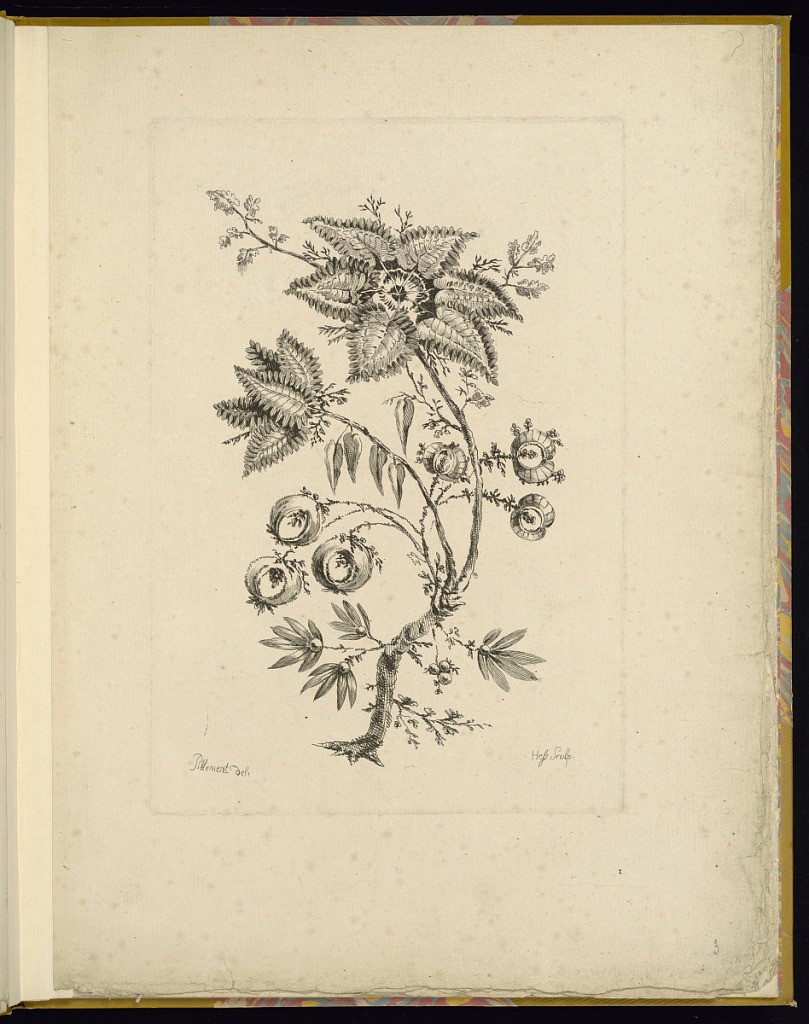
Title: Design for Chinoiserie Flowers
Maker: Jean-Baptiste Pillement, French, 1728–1808
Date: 1765–73
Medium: Etching on laid paper
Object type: Print
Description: Design for fantastical chinoiserie-style flowers from a series of six plates. A variety of differently shaped and sized sprigs of flowers and leaves originating from the same stem. The plate is signed.